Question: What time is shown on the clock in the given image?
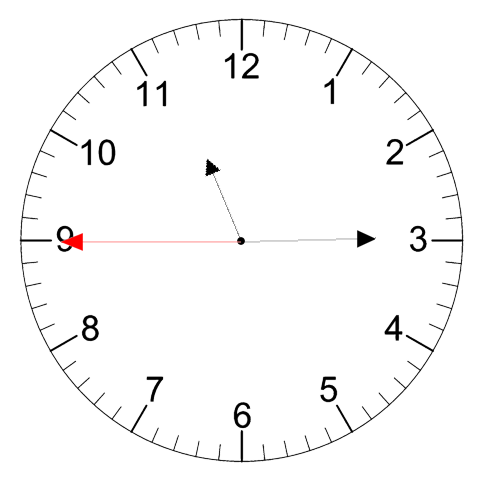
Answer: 11:14:45